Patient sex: F
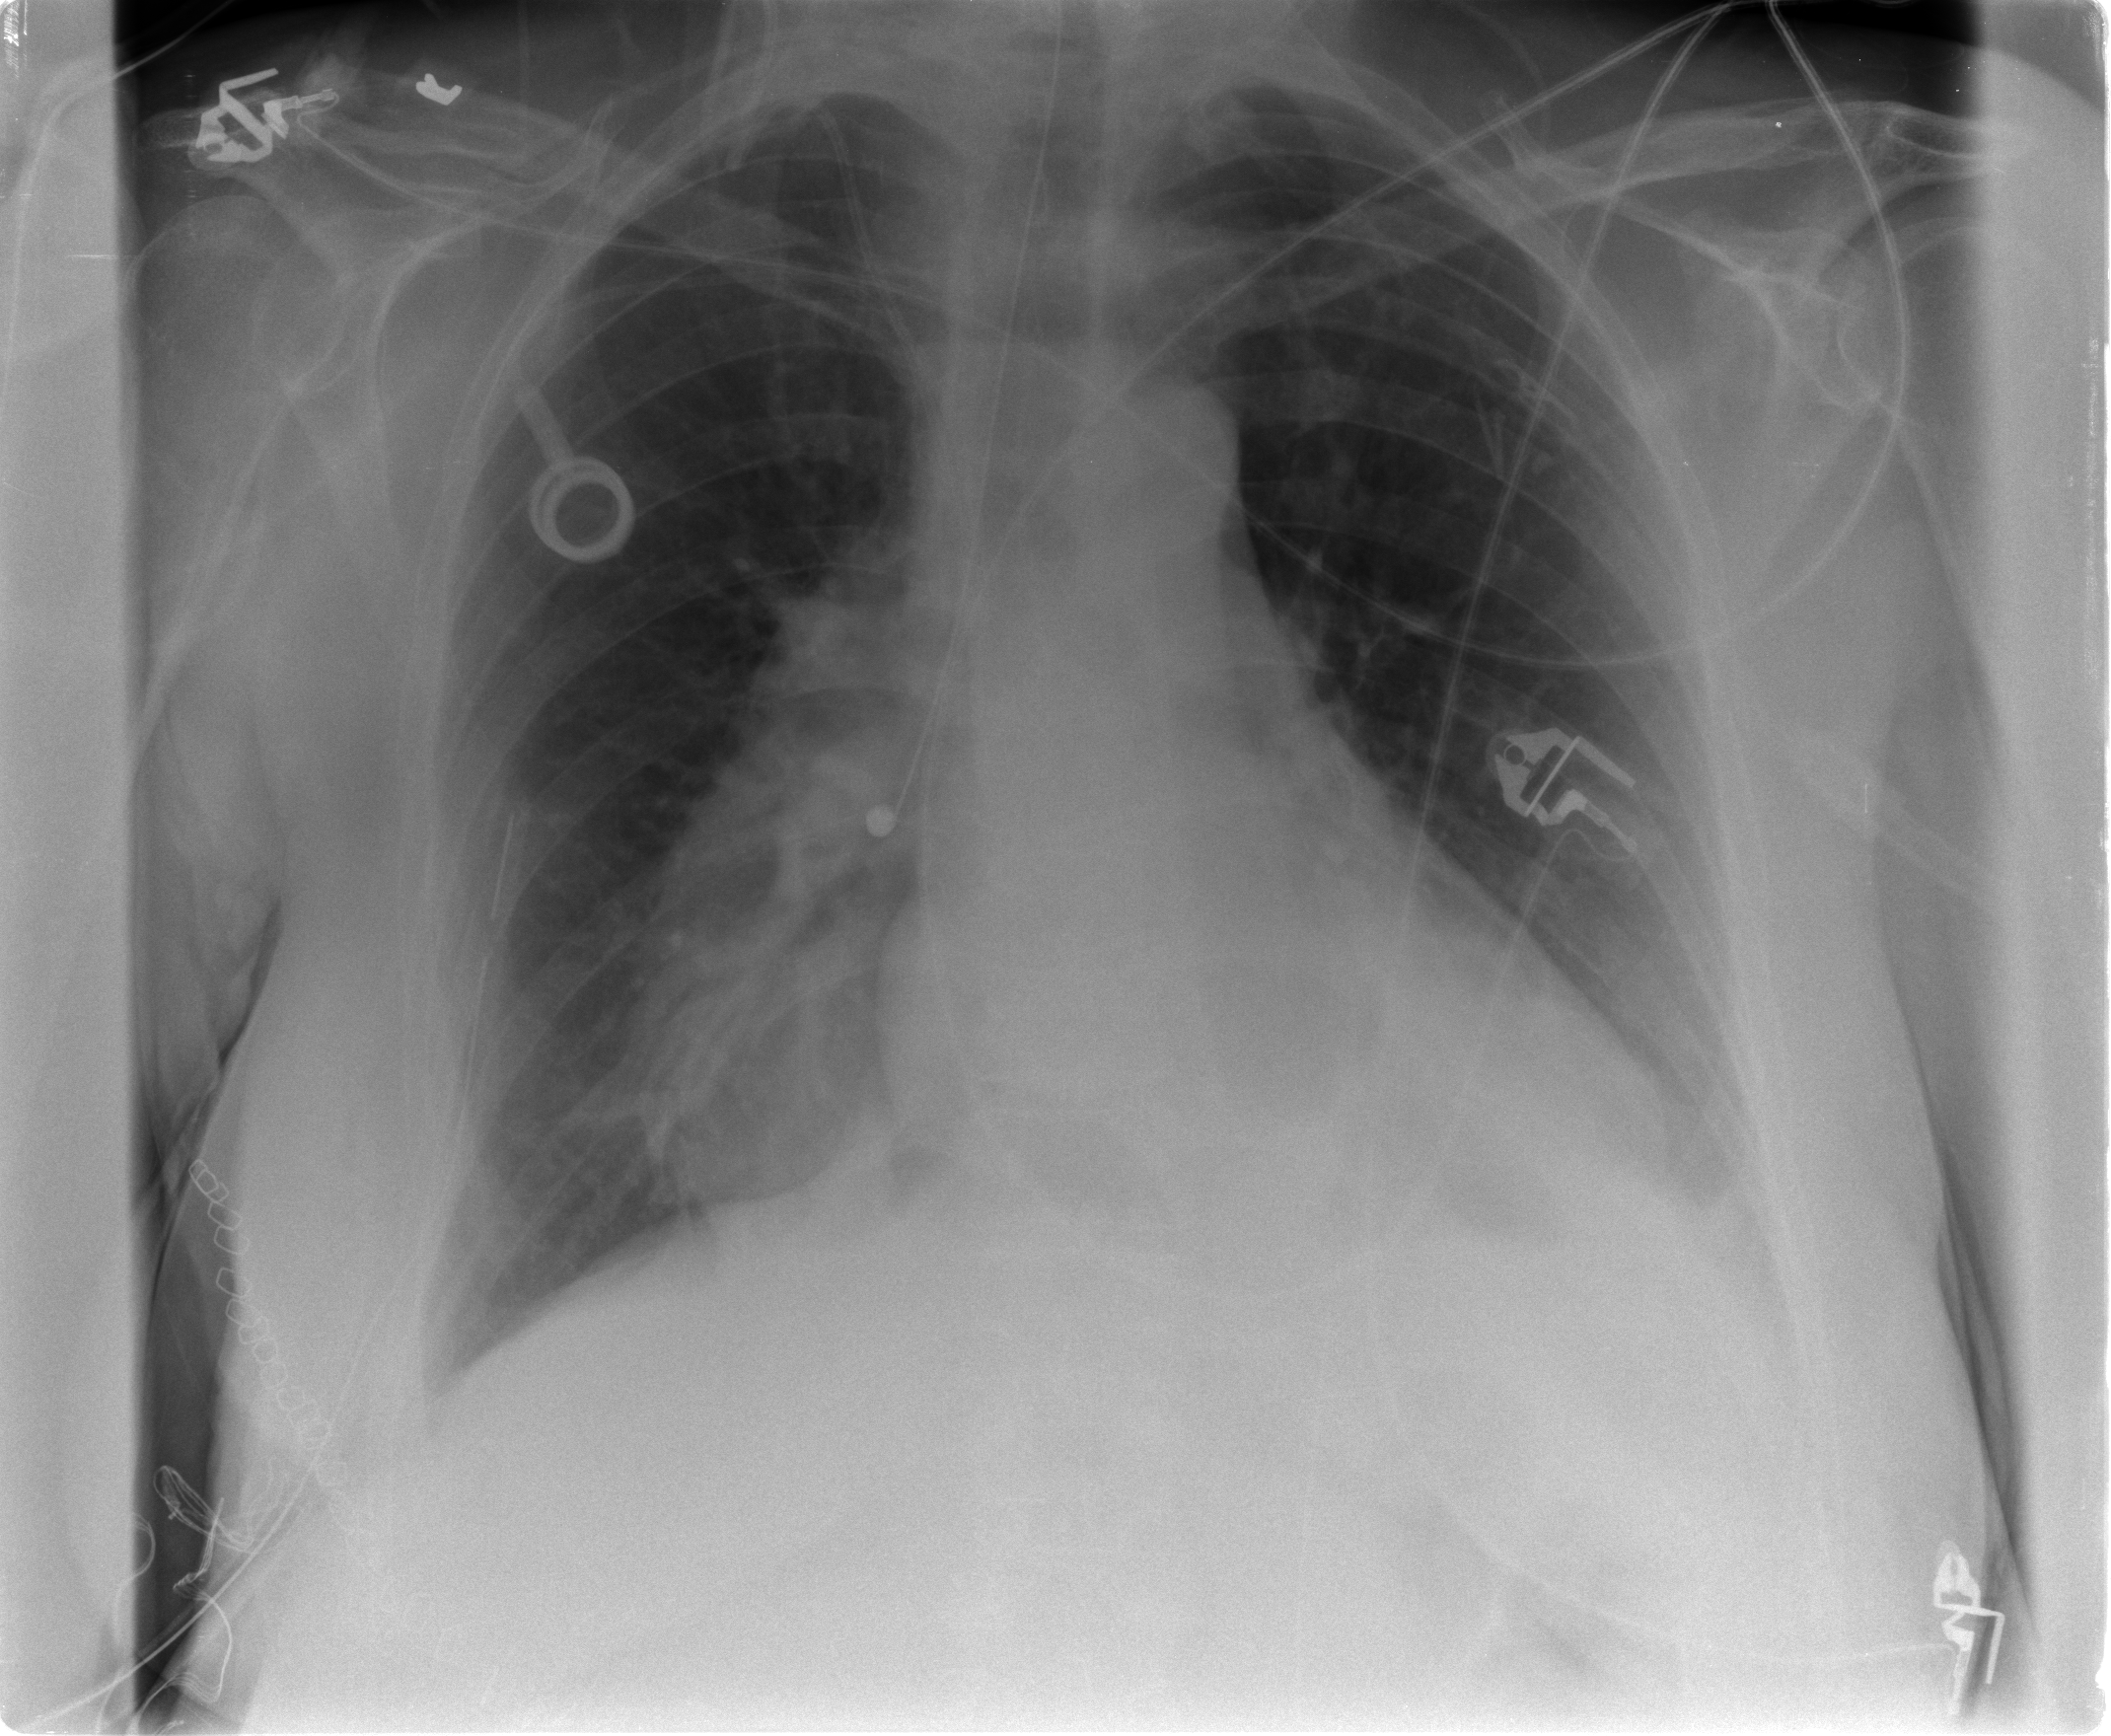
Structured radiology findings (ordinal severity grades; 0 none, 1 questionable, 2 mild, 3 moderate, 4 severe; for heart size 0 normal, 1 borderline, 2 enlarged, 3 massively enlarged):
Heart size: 2
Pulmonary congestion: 2
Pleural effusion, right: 1
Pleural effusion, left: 2
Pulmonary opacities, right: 0
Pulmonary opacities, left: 0
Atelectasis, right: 2
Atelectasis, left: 2